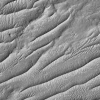
Atmospheric dust classification: not_dusty